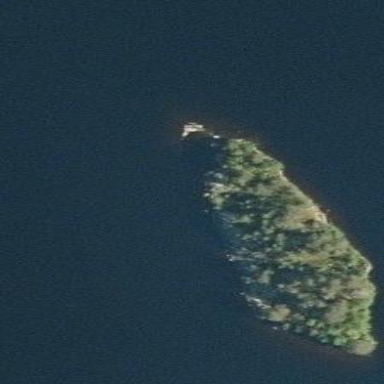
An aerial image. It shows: Island covered with woodland.